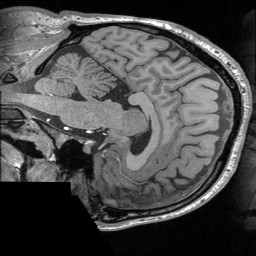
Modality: T1w
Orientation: sagittal